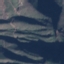
Land use / land cover: HerbaceousVegetation